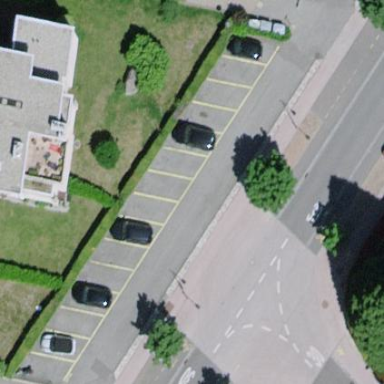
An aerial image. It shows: Street-side parking area.